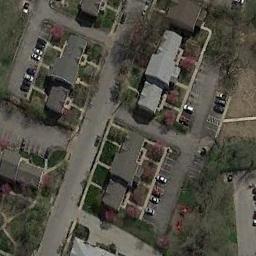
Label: medium_residential